Question: How to create customized tab-bars in android not using images ? I need to create a tab-bar similar like this...

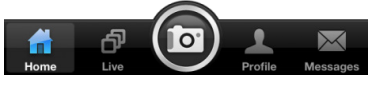
Answer: I had found the answer for my question in stackoverflow itself
refer the answer done by Hardik Gajjar in the following question:
<URL>